Field crop: maize
Growth stage: 1
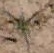
Species: salsola